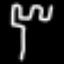
Label: fork